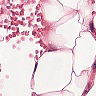
Metastatic tissue present: no